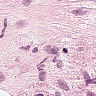
Metastatic tissue present: yes